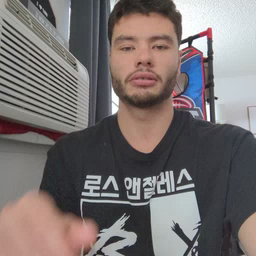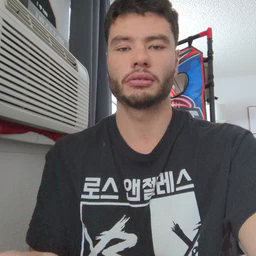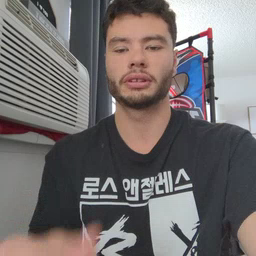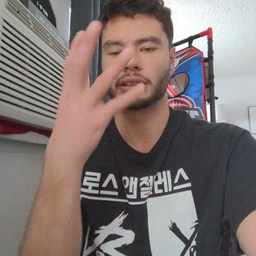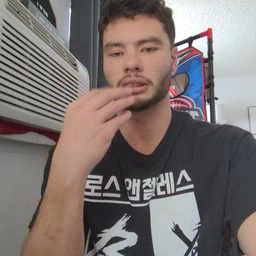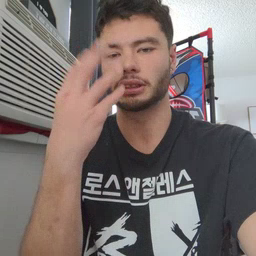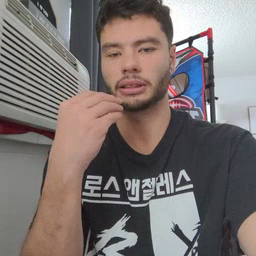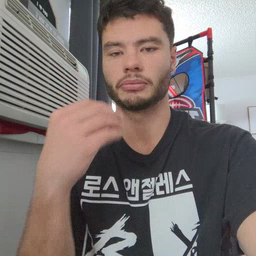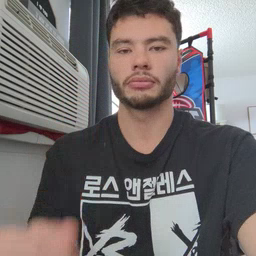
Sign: sleepy